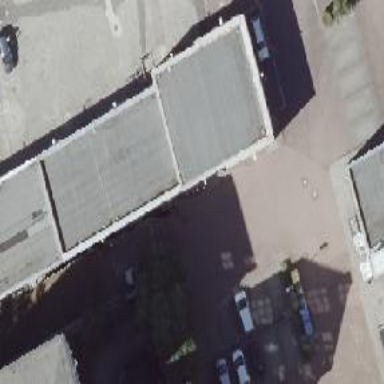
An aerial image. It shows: Commercial building.